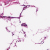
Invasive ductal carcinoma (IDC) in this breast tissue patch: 0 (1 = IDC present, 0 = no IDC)